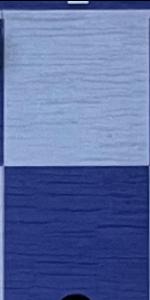
Label: Empty